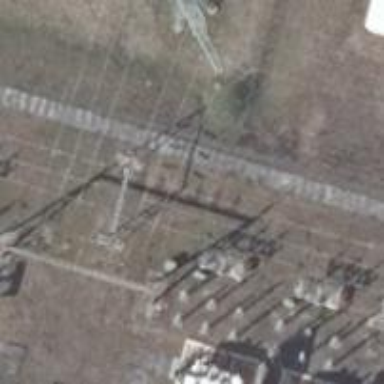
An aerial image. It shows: Busbar power line.